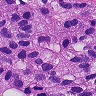
Metastatic tissue present: yes